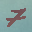
Label: 7